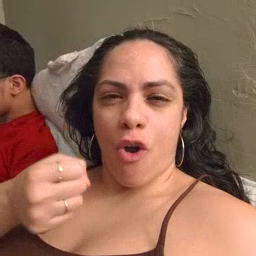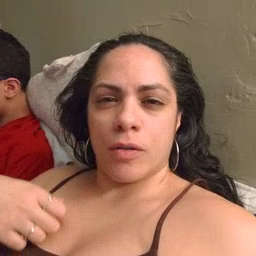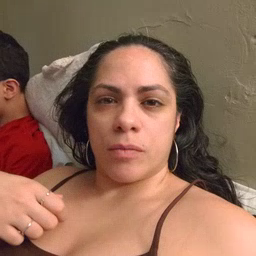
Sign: car